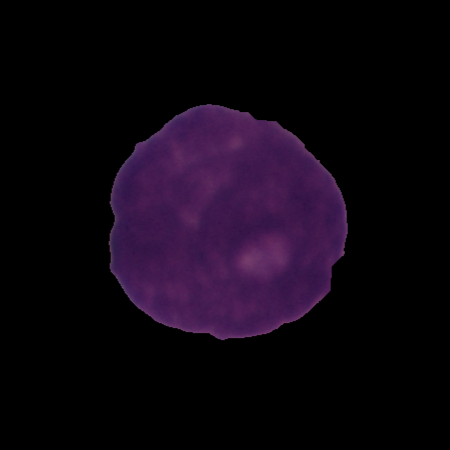
Label: cancer